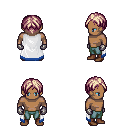
a pixel art fantasy rpg character, male body template, human, dark skin, white trimmed cape, teal pants, white blonde parted hairstyle, metal gloves, brown shoes, four views (front, back, left, right), 2x2 character sprite sheet, small pixel art, hard edges, no anti-aliasing